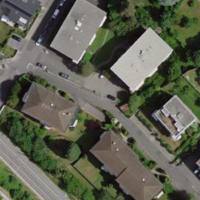
EUNIS habitat code: 54
Species observed at this site:
Hedera helix